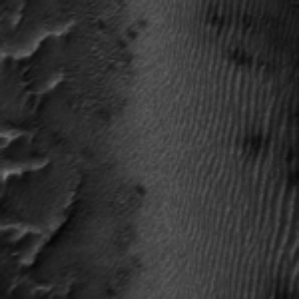
Label: frost